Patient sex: M
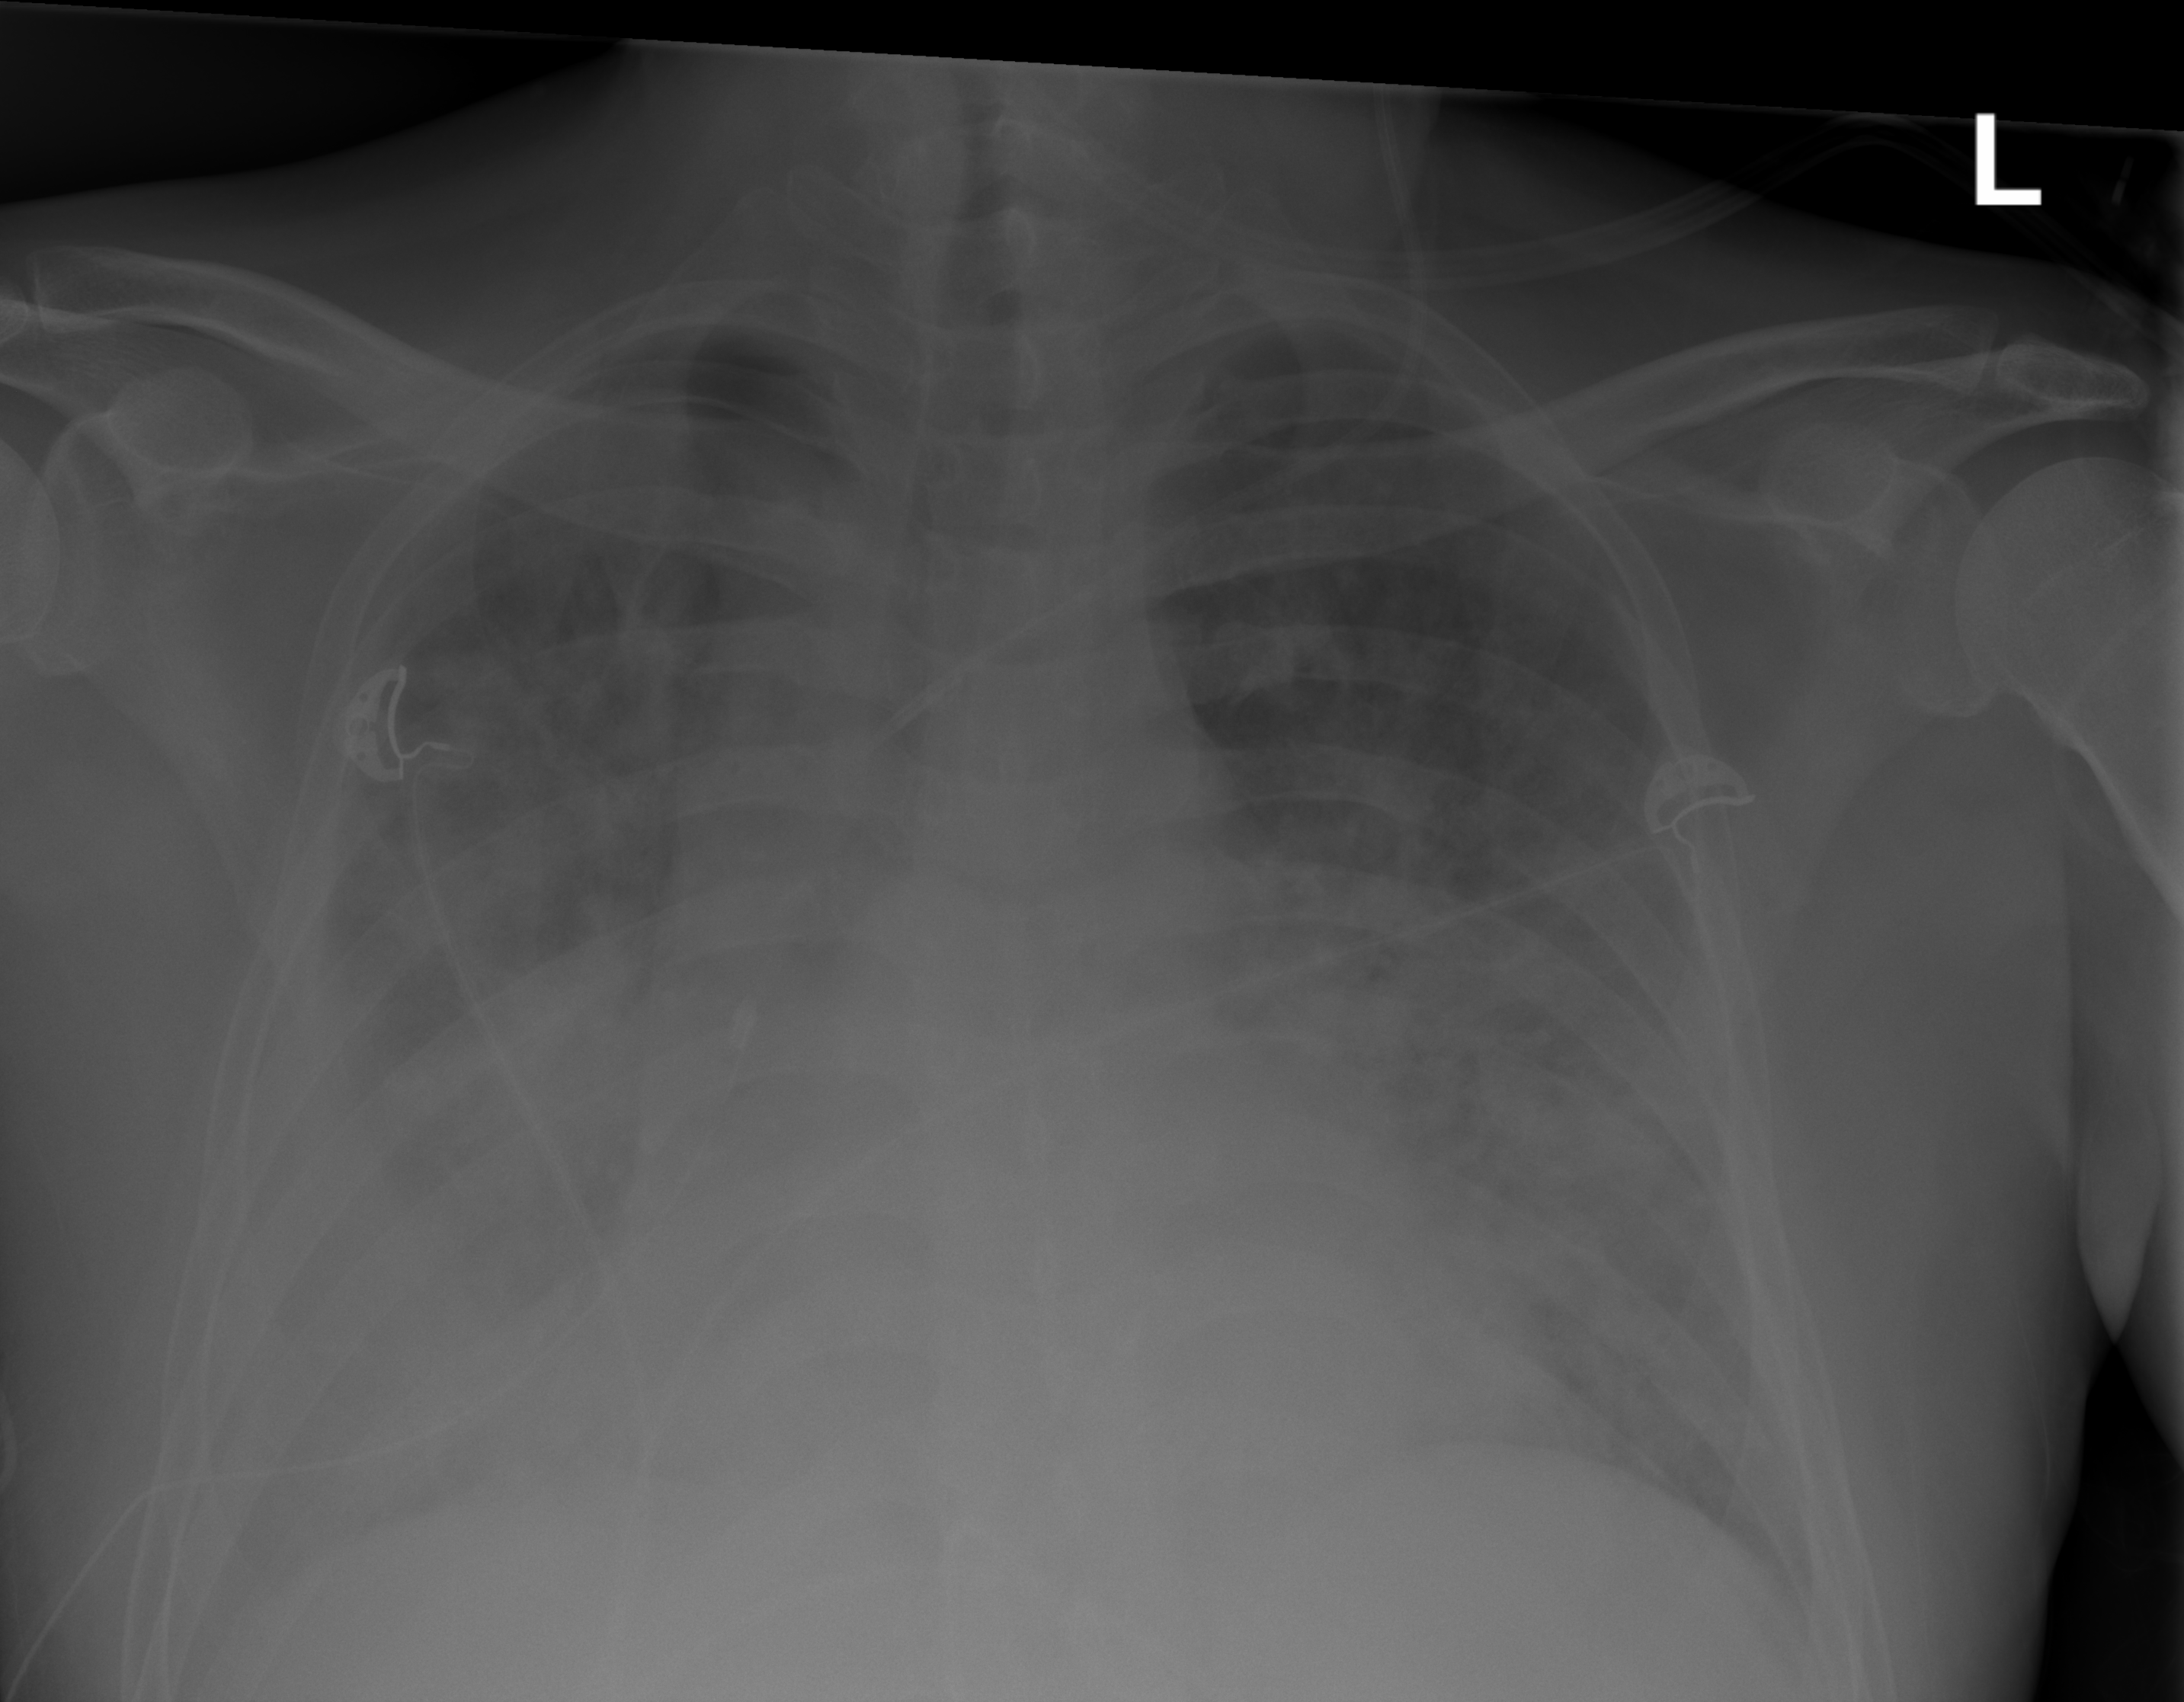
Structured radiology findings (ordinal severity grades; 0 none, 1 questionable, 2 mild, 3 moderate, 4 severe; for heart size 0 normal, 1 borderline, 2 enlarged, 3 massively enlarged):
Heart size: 2
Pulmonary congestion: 2
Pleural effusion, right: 2
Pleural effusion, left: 0
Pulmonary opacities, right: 2
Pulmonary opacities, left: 2
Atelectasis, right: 3
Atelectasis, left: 3